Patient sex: F
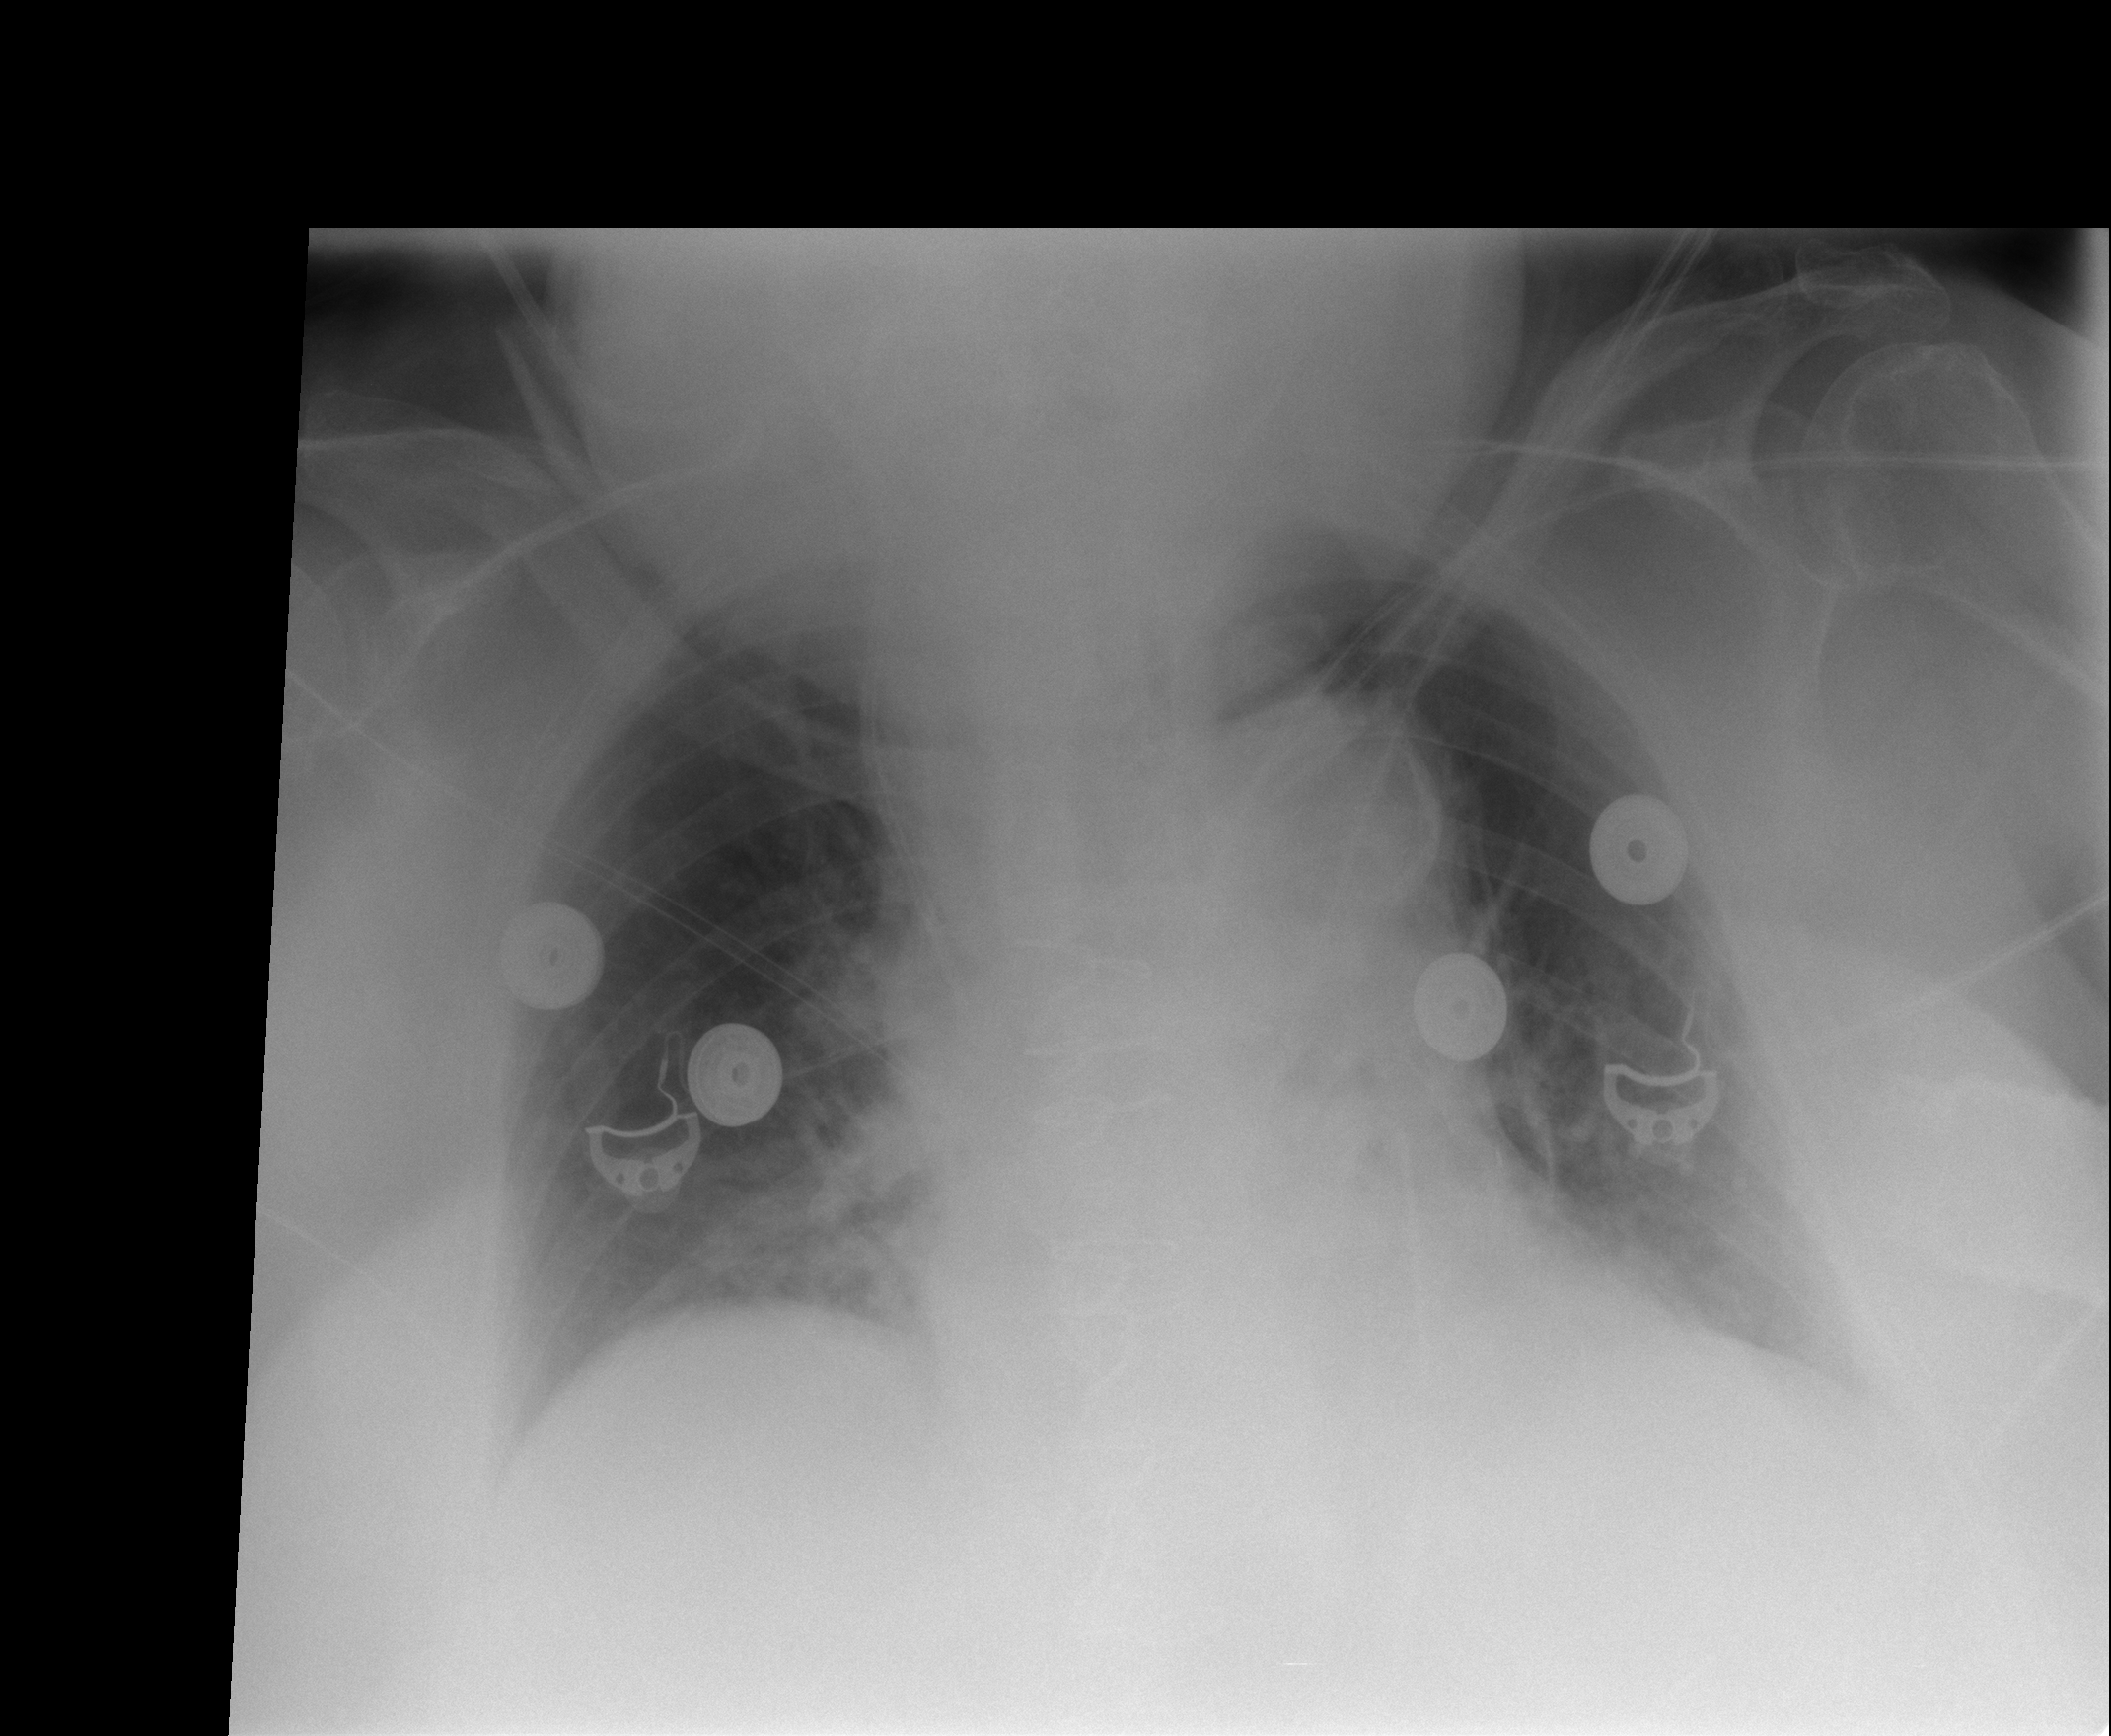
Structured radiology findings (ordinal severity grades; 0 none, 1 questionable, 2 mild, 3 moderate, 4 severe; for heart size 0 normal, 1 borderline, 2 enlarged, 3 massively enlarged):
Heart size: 1
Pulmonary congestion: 0
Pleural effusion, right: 0
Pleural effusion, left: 0
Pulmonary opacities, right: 0
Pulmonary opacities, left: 0
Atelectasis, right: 2
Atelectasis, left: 2